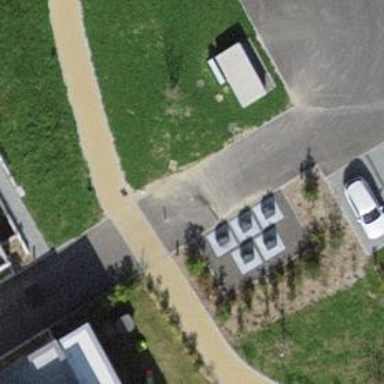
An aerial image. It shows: Bollard barrier.